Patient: sex F, age 34
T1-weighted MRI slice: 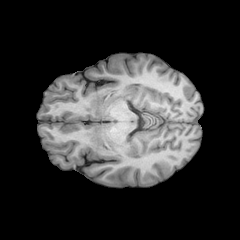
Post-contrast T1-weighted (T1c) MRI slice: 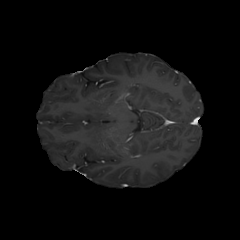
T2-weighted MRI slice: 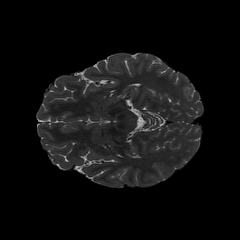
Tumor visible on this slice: no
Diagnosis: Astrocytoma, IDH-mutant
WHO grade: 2